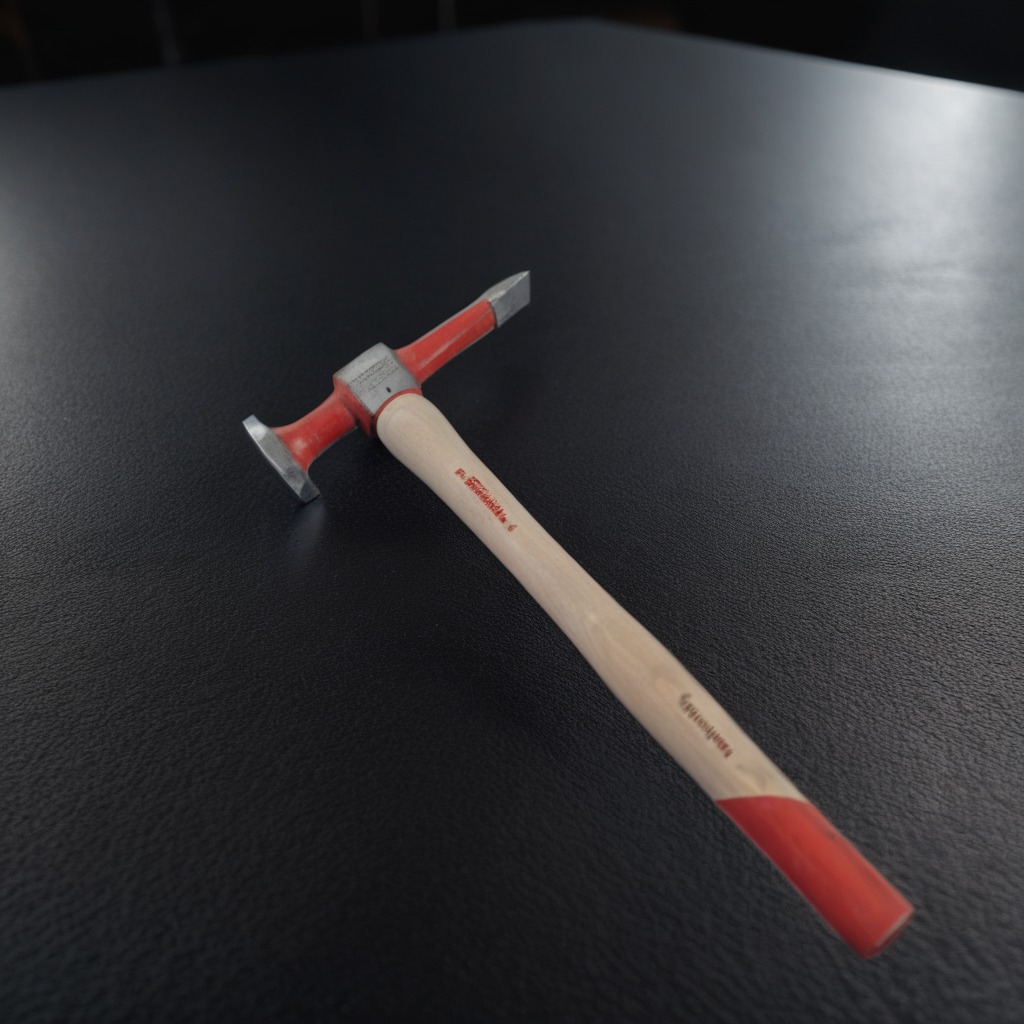
A hammer lies on the clean granite tabletop covered with a black rubber mat inside a workshop at night.